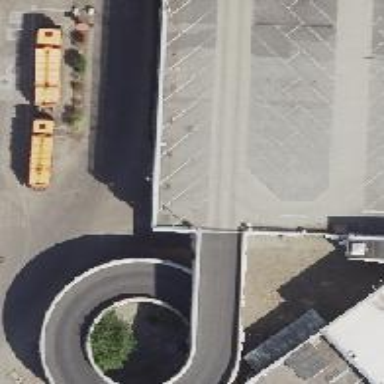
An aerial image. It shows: Parking entrance.